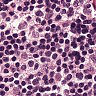
Metastatic tissue present: no